Chest X-ray. View position: PA
Patient age: 64
Patient sex: F
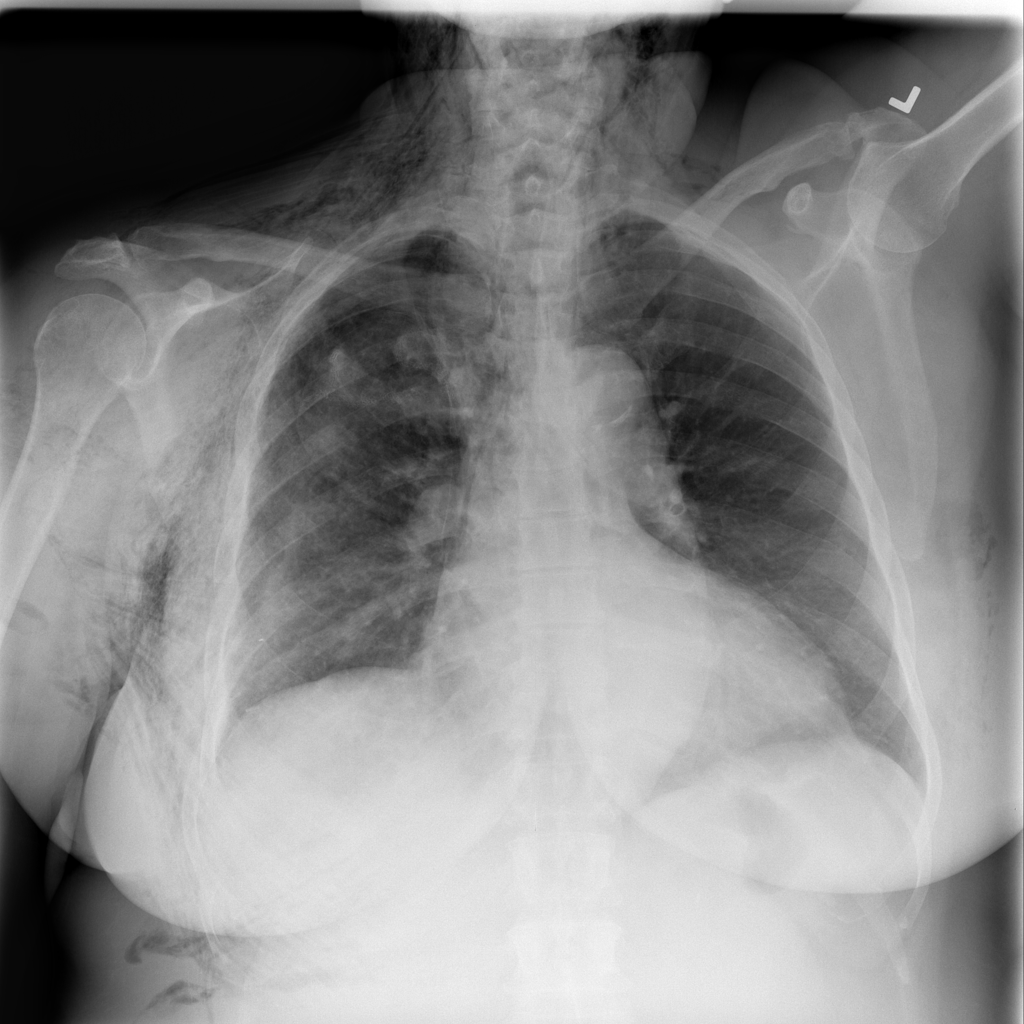
Finding: Pneumothorax